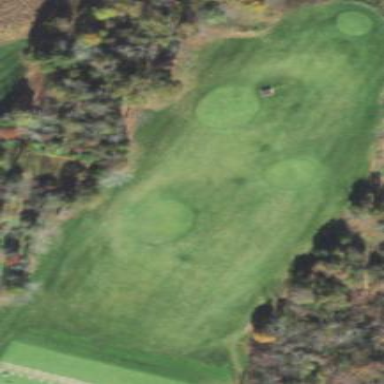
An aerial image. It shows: Area of rough grass used for golf.